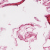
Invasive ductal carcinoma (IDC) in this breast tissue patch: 0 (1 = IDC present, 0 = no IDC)